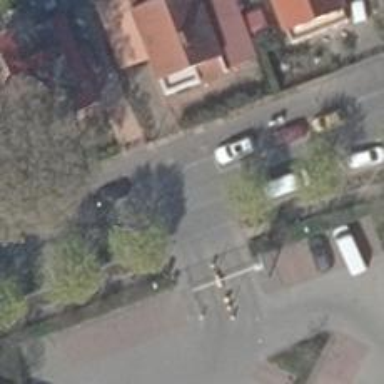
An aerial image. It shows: Asphalt road designated as living street.